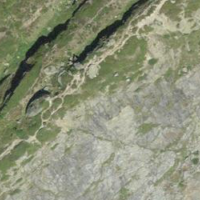
EUNIS habitat code: 25
Species observed at this site:
Juniperus communis